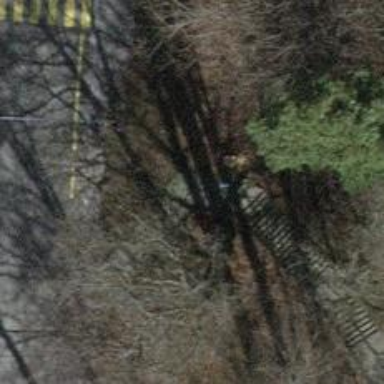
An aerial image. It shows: Steps on sett surface road.